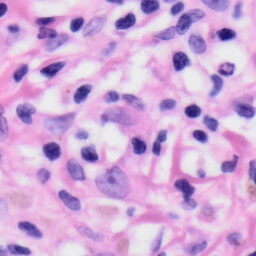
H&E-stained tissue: Skin